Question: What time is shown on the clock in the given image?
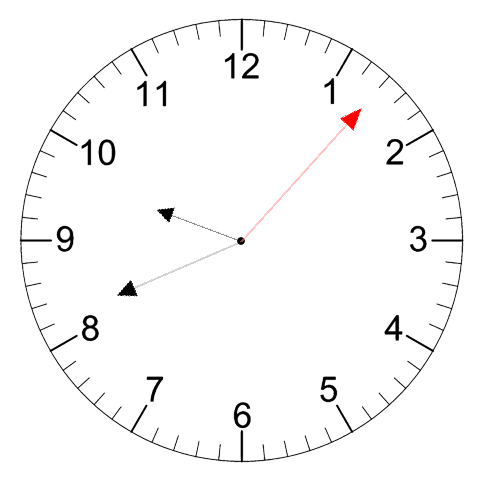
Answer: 09:41:07